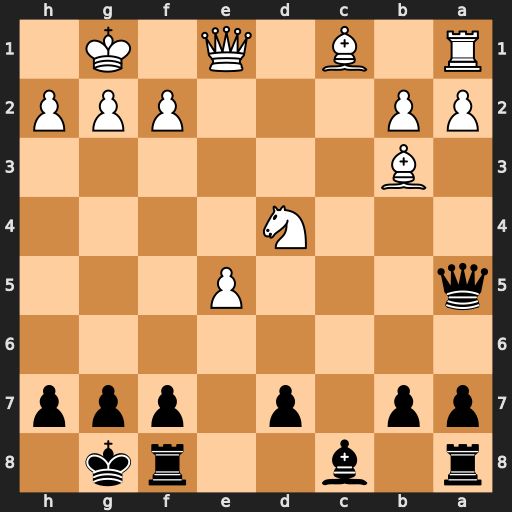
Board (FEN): r1b2rk1/pp1p1ppp/8/q3P3/3N4/1B6/PP3PPP/R1B1Q1K1
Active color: b
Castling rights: -
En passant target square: -
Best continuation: Qxe1#